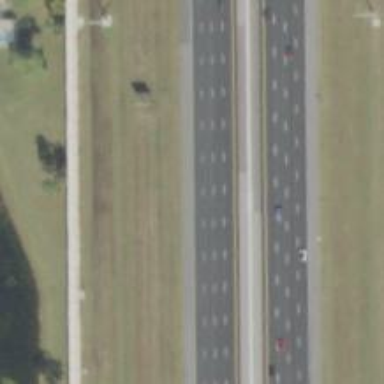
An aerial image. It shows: Asphalt motorway.